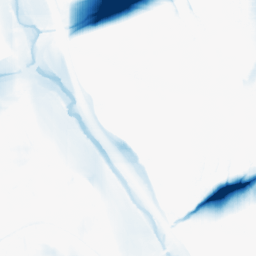
Category: morphological
Decomposition family: morphological_square
Decomposition parameters: operation: closing
size: 50
Upsampling method: sinc_blackman
Upsampling parameters: scale: 4
kernel_size: 16
Upsampling scale: 4